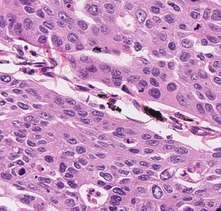
Tumor epithelial tissue: yes
Tumor-associated stroma tissue: yes
Normal tissue: no